Field crop: maize
Growth stage: 1
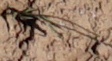
Species: lolium